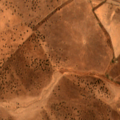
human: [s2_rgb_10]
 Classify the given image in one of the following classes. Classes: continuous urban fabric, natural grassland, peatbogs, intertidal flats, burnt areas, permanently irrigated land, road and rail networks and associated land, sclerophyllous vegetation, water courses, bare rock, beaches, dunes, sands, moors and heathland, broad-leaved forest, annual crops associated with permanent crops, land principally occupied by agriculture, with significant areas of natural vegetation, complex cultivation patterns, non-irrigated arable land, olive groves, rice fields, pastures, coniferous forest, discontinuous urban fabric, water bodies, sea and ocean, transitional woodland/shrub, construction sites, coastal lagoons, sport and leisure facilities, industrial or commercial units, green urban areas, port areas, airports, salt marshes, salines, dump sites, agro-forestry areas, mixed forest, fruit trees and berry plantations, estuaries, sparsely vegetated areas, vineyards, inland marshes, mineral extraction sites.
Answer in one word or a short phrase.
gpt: pastures, agro-forestry areas